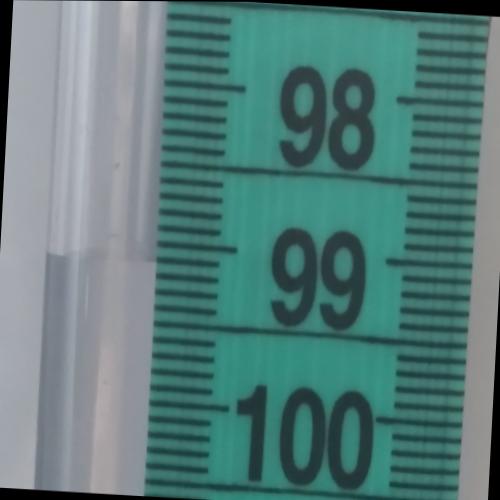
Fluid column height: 99.1 cm